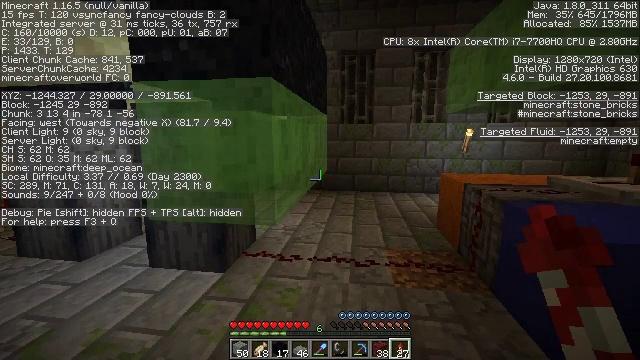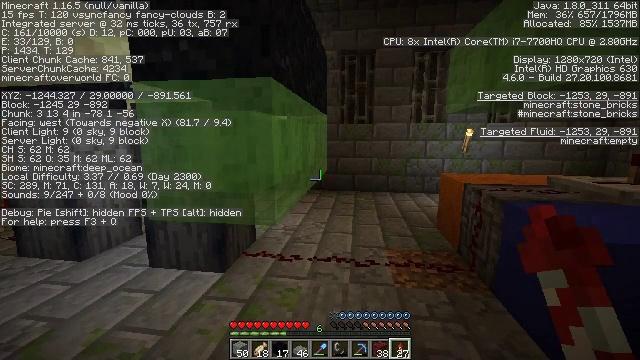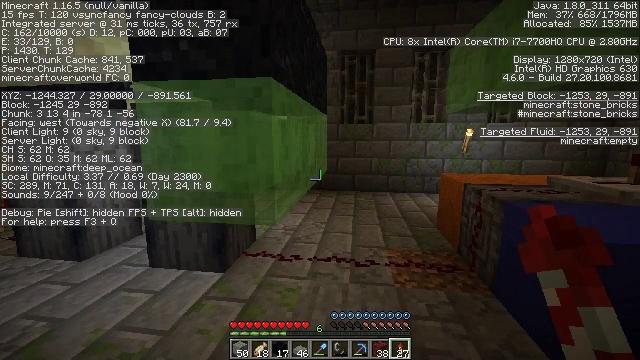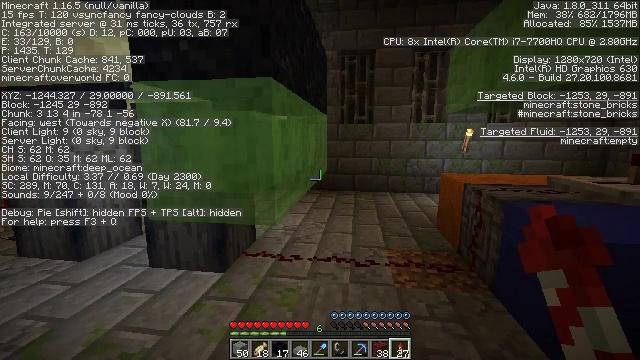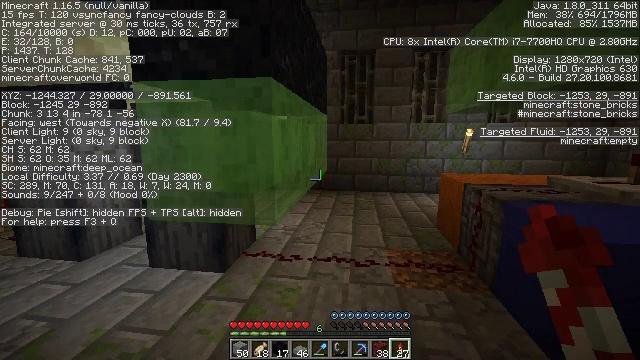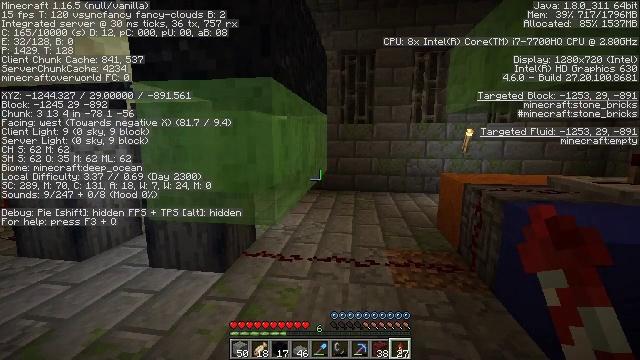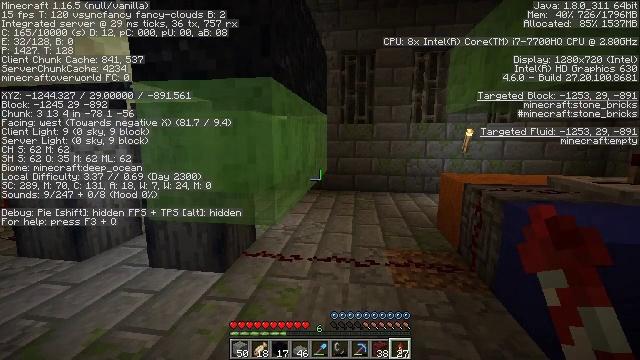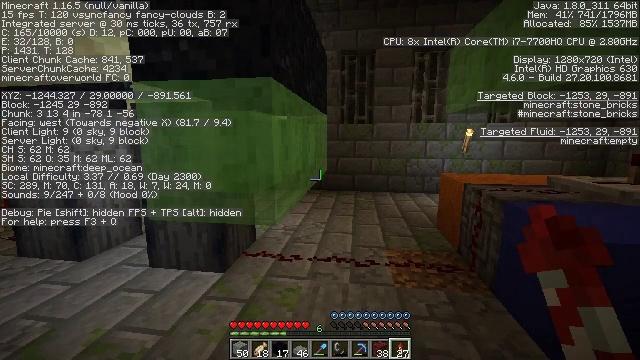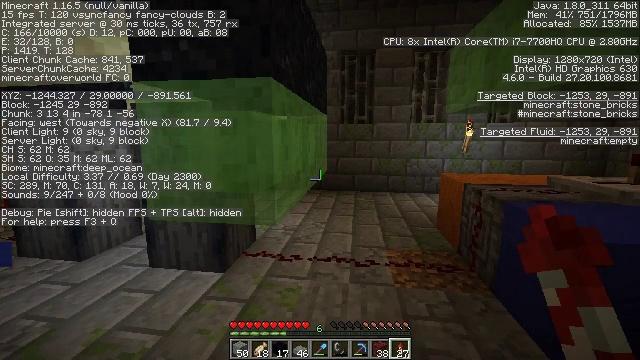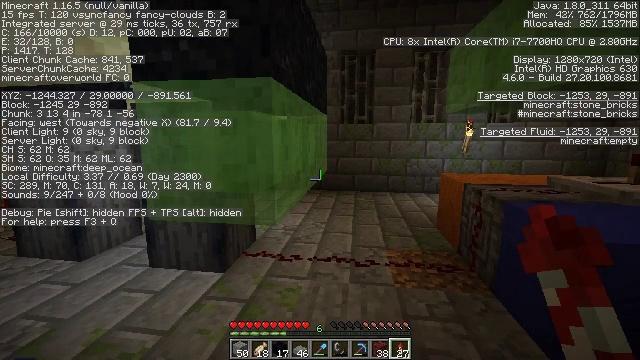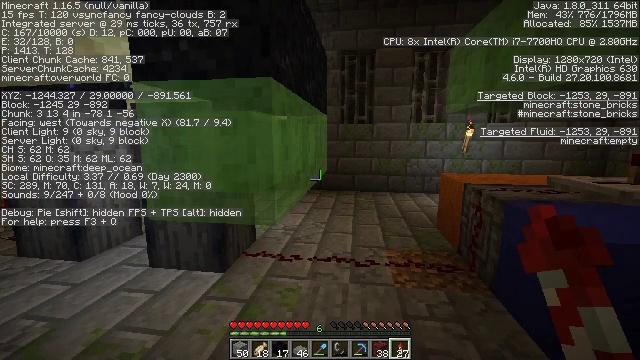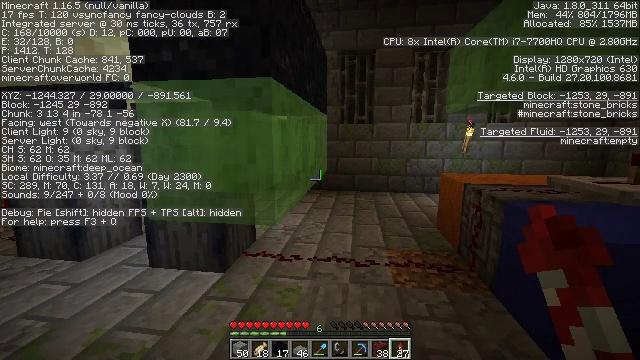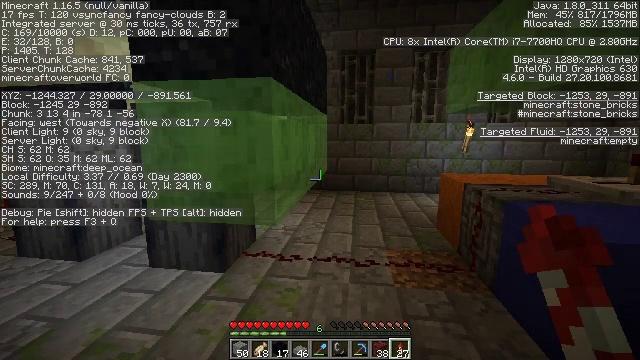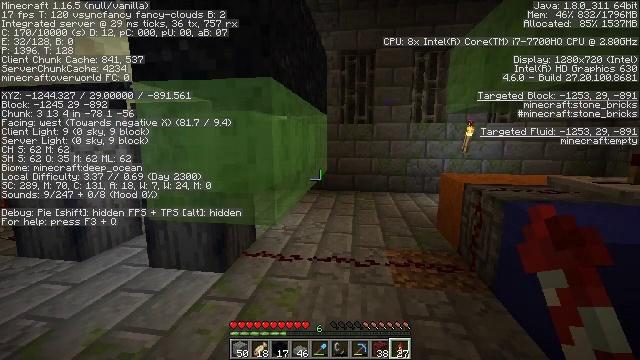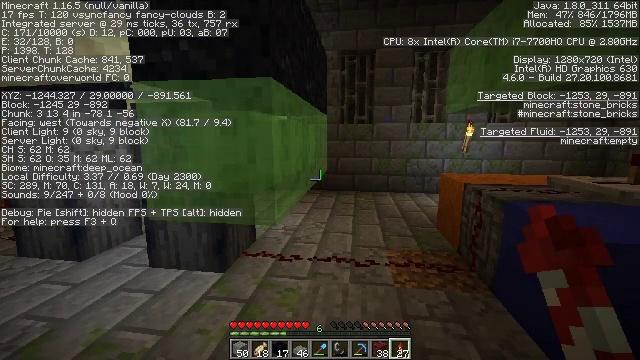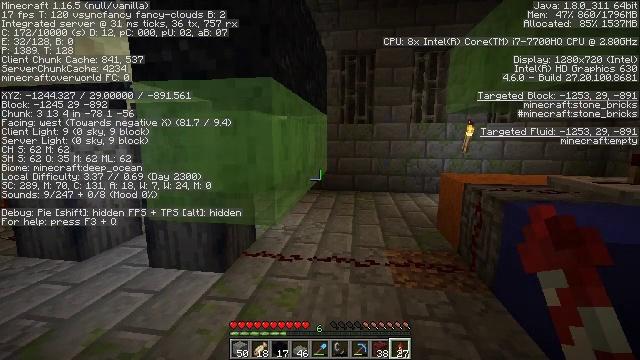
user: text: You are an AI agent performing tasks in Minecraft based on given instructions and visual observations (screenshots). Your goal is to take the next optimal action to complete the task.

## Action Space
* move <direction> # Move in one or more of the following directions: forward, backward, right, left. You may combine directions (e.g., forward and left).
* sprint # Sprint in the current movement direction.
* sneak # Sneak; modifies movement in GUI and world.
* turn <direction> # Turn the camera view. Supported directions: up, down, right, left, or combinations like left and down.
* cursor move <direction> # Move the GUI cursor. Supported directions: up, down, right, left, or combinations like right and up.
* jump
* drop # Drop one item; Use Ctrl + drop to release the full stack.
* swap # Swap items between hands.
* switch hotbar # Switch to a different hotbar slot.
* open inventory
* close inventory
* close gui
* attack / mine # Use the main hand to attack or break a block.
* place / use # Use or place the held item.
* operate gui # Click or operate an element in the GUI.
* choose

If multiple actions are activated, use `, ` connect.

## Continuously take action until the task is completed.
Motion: motion action
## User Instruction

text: Left click to mine black concrete powder.
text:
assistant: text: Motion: no_op
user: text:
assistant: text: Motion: no_op
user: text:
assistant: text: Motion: no_op
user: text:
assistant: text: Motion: no_op
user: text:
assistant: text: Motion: no_op
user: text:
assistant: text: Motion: no_op
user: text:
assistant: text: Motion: no_op
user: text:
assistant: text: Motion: no_op
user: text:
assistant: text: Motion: no_op
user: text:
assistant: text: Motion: no_op
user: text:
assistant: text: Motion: no_op
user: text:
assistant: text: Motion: no_op
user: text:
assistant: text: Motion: no_op
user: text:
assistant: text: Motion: no_op
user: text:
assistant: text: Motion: no_op
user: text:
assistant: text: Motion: no_op
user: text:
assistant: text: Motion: no_op
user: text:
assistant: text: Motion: no_op
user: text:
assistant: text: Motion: no_op
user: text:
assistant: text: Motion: no_op
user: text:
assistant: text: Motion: no_op
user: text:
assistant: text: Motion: no_op
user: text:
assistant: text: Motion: no_op
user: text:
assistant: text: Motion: no_op
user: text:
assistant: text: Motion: no_op
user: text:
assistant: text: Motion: no_op
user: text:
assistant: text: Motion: no_op
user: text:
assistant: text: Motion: no_op
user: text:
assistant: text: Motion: no_op
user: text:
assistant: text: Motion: no_op